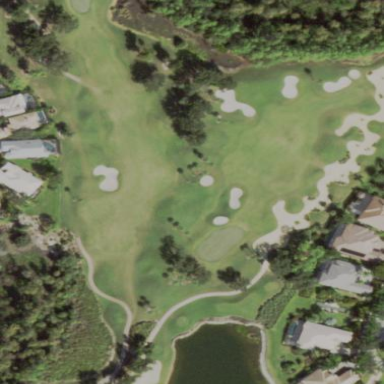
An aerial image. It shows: Golf fairway surrounded by grass.